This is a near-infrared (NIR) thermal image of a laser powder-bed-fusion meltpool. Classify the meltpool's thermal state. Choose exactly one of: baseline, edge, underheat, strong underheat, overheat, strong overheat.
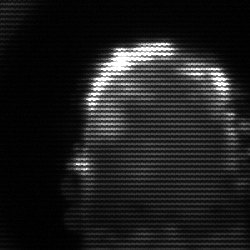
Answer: baseline